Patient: sex M, age 48
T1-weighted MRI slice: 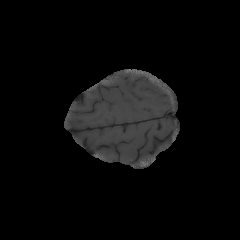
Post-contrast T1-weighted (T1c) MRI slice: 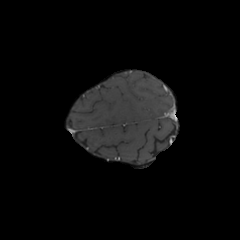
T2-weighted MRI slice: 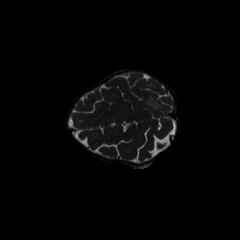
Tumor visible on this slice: yes
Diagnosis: Glioblastoma, IDH-wildtype
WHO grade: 4